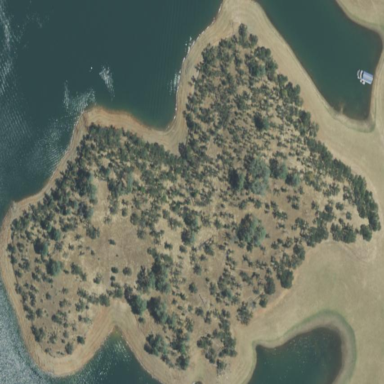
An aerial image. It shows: Island.